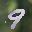
Label: 9